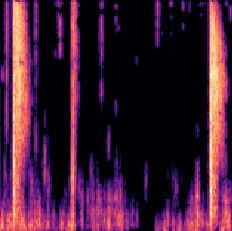
Sound class: Fire crackling